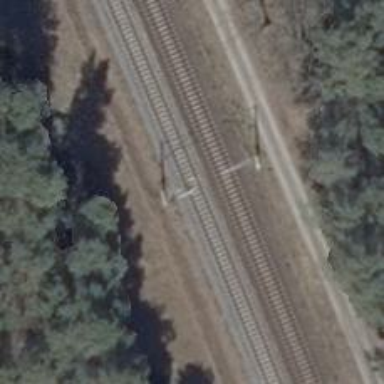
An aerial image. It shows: Milestone along the railway with catenary mast.